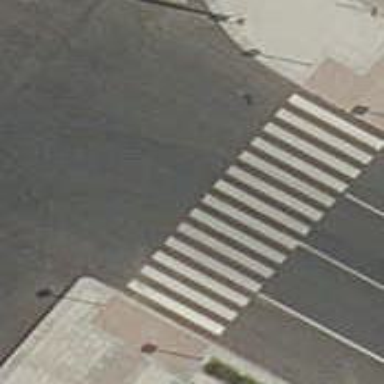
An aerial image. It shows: Uncontrolled zebra crossing on the road.